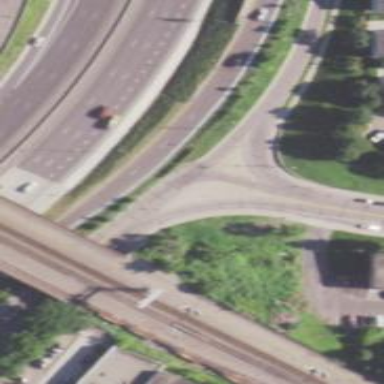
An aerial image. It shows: Tertiary link road with asphalt surface.